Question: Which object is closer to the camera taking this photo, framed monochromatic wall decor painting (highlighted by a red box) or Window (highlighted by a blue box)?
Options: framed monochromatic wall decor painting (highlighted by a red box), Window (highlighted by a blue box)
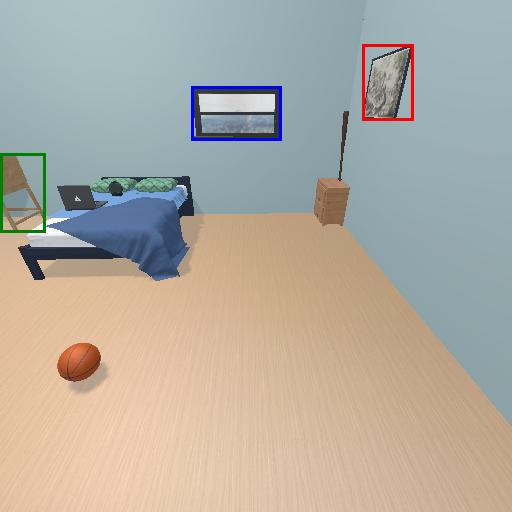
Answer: framed monochromatic wall decor painting (highlighted by a red box)